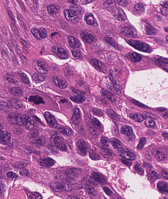
Tumor epithelial tissue: yes
Tumor-associated stroma tissue: yes
Normal tissue: no